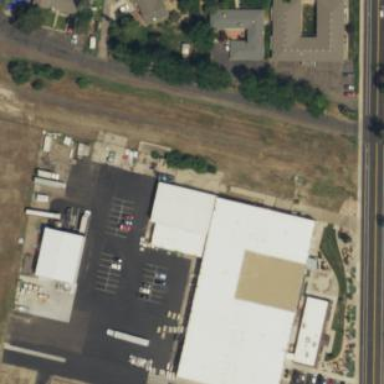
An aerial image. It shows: Warehouse building.